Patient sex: M
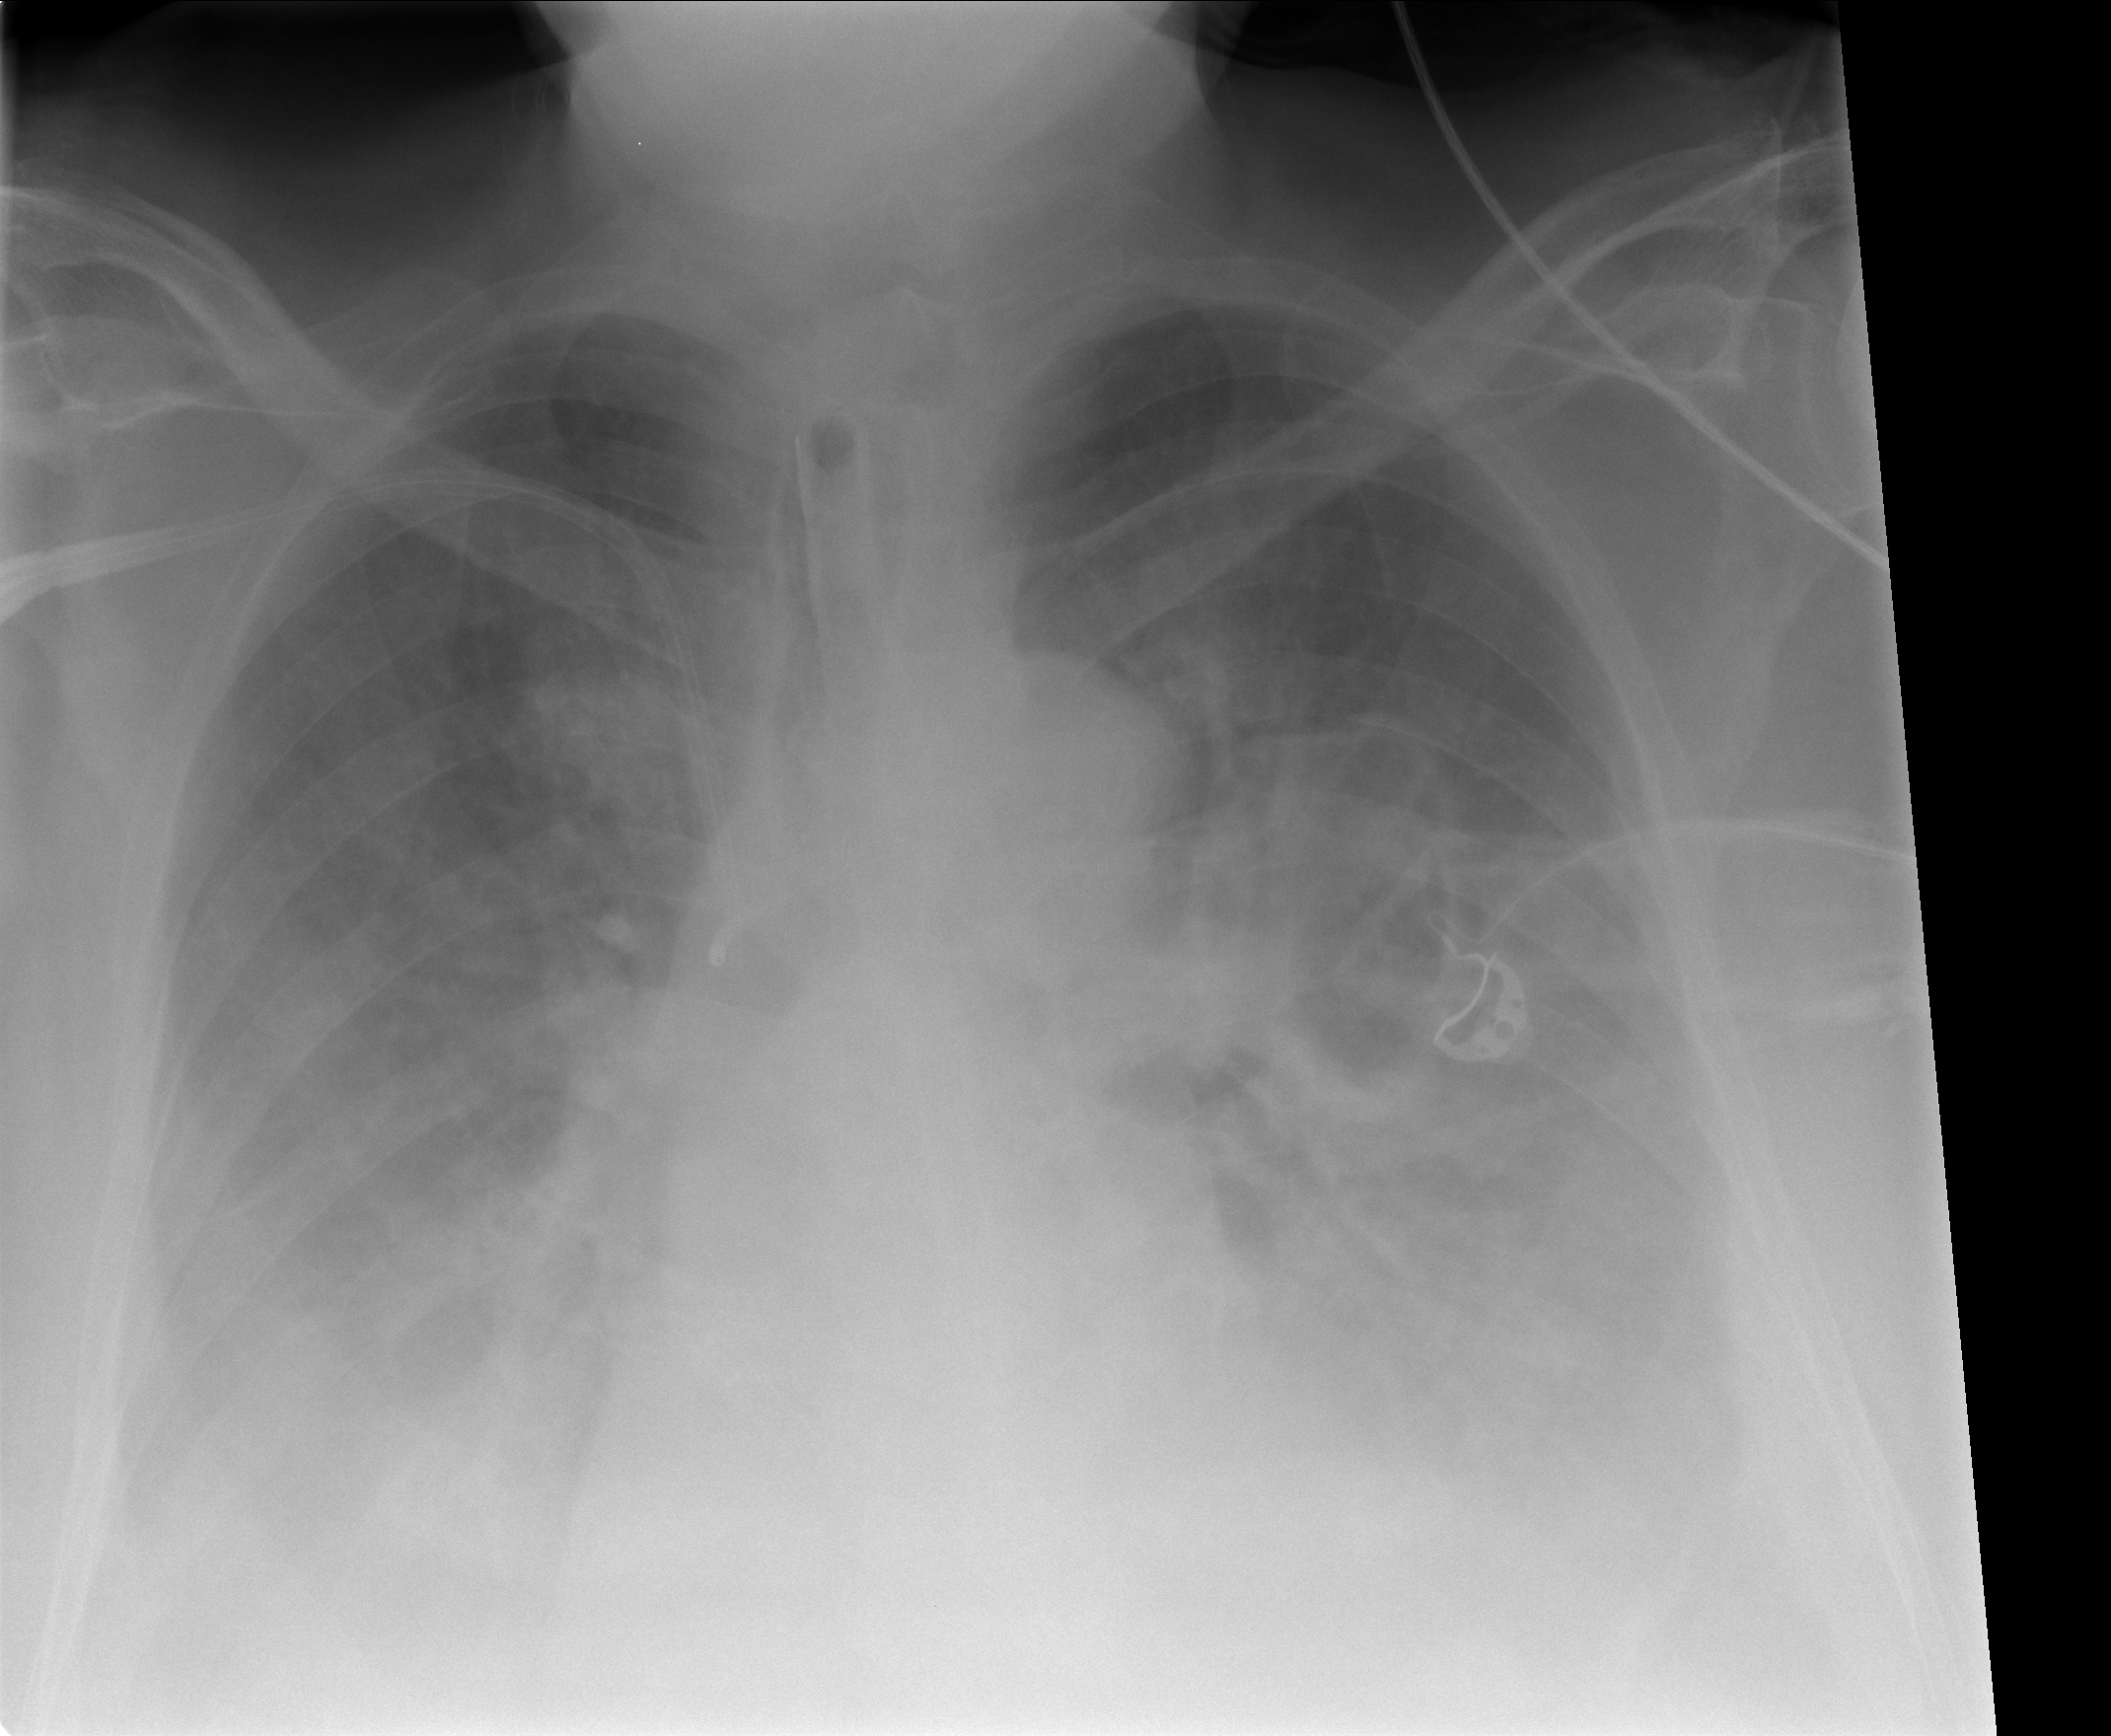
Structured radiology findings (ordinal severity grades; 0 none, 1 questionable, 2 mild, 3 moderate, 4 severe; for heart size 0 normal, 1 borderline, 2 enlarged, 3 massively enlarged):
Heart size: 1
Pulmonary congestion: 2
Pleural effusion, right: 3
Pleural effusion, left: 3
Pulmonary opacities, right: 3
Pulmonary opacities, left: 3
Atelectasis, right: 3
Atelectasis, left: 3